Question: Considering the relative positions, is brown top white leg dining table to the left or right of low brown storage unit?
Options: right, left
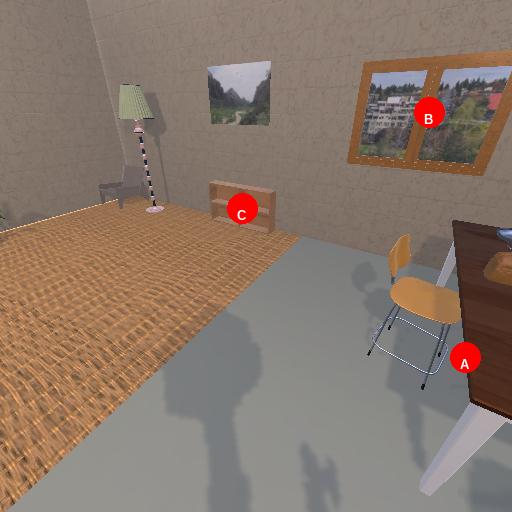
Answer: right